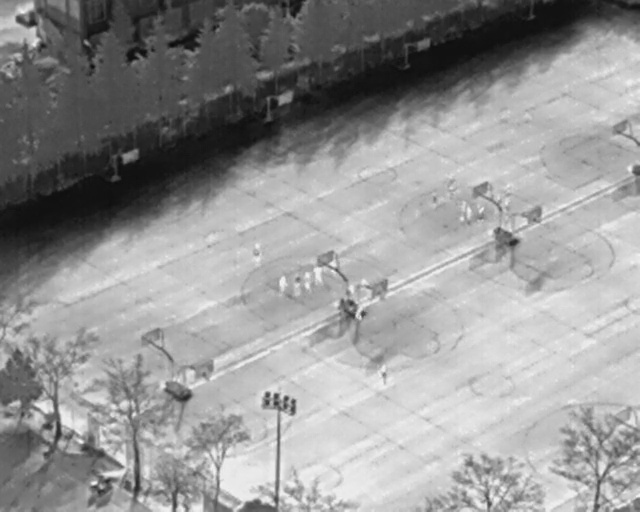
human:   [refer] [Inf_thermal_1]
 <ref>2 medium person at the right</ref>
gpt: <box>[[73, 40, 76, 42, 2], [77, 38, 80, 40, 2]]</box>

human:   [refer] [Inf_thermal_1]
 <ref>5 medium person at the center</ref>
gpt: <box>[[38, 48, 42, 50, 2], [42, 54, 45, 56, 2], [44, 54, 48, 56, 2], [46, 54, 49, 55, 2], [47, 52, 51, 54, 2]]</box>

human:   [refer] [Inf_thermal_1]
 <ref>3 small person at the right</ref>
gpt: <box>[[70, 40, 74, 41, 2], [71, 41, 74, 42, 2], [76, 39, 79, 40, 2]]</box>

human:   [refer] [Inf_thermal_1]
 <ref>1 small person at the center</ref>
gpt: <box>[[66, 37, 69, 39, 2]]</box>